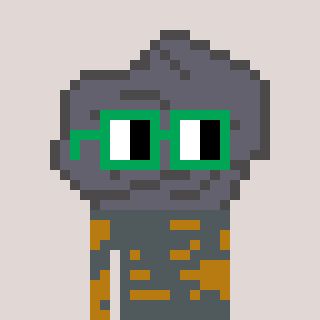
a pixel art character with square green glasses, a rock-shaped head and a gold-colored body on a warm background